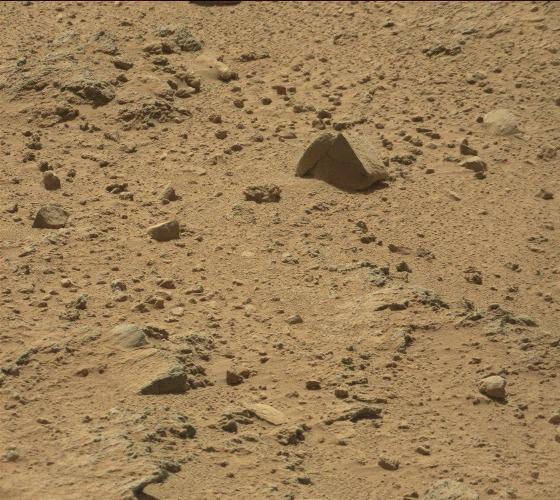
Terrain classes present: Bedrock, Gravel / Sand / Soil, Rock